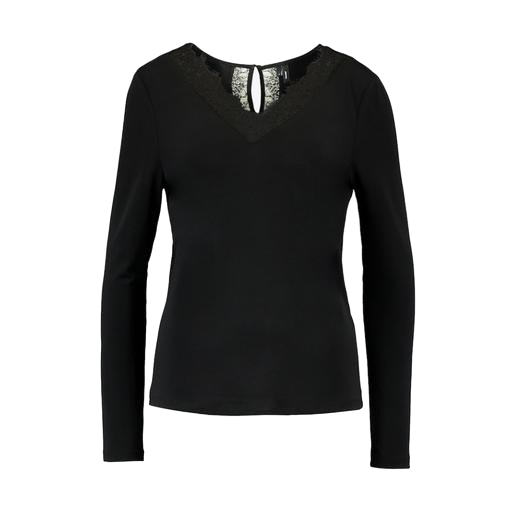
black v-neck top only macy, black lace-yoke jersey t-shirt, black eliza long-sleeved top, white background